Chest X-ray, PA view. Patient: 49 years old, sex F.
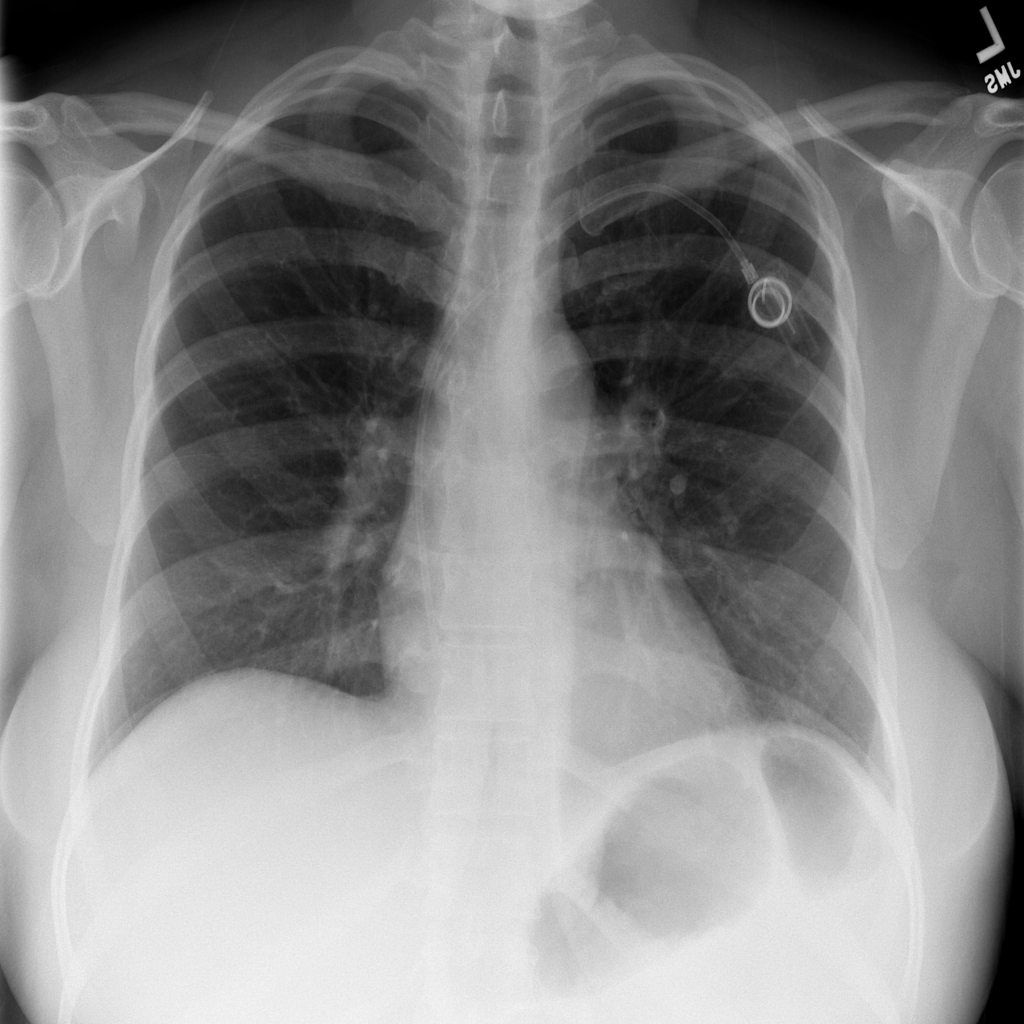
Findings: No Finding